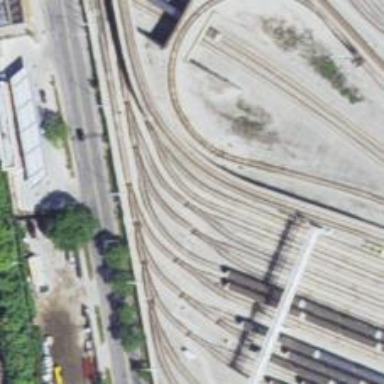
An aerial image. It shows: Electrified rail passing through service yard.